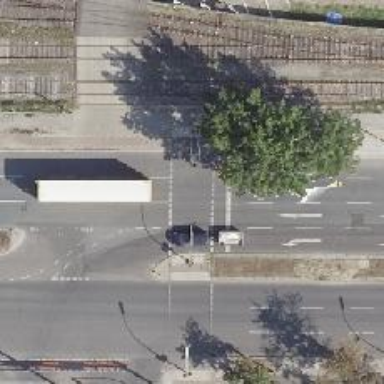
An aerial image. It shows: Footway crossing with traffic signals and island in the middle.